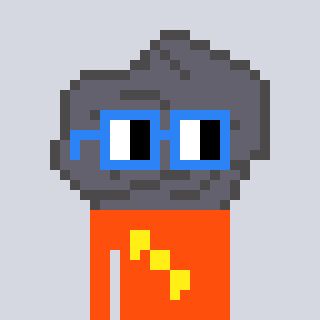
a pixel art character with square blue glasses, a rock-shaped head and a orange-colored body on a cool background